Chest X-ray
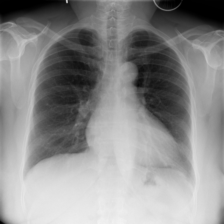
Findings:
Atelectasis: negative
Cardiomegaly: positive
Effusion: positive
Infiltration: negative
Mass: negative
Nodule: negative
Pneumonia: negative
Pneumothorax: negative
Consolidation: negative
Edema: negative
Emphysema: negative
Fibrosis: negative
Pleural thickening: negative
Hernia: negative